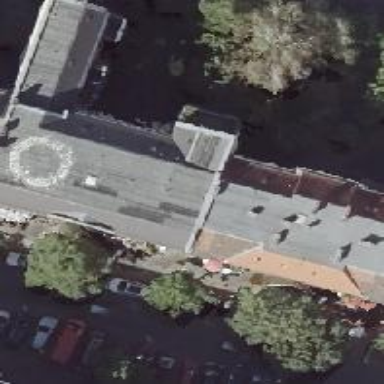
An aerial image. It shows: Building with apartments featuring unique double saltbox roof shape.